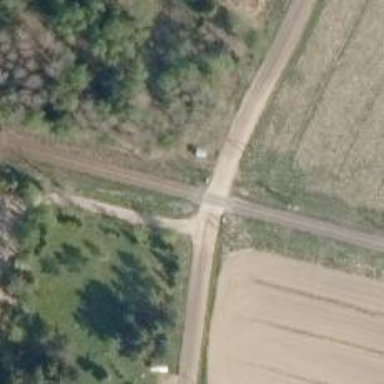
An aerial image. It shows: Railway signal.